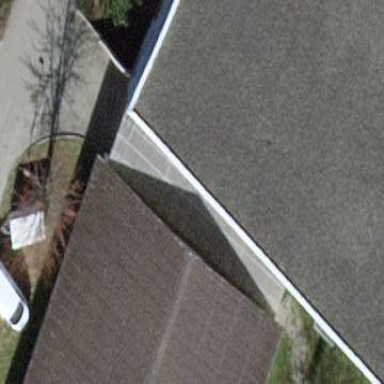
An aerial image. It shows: View of roof of building.